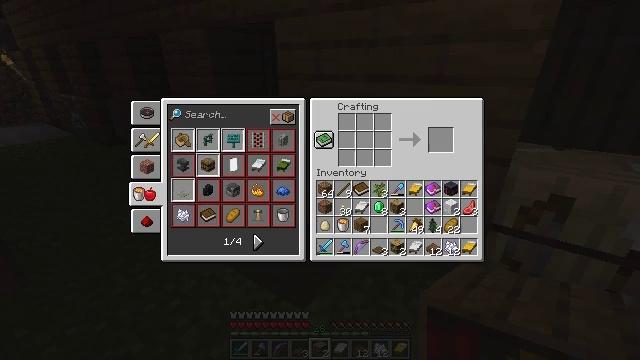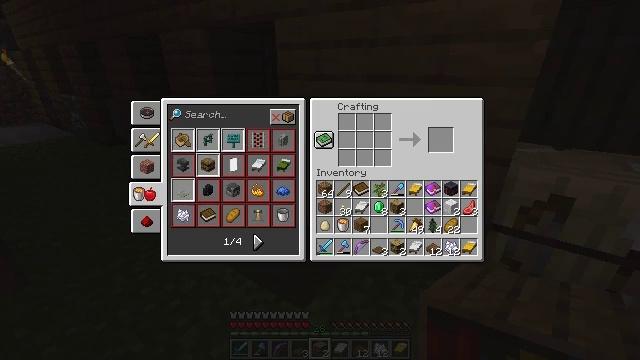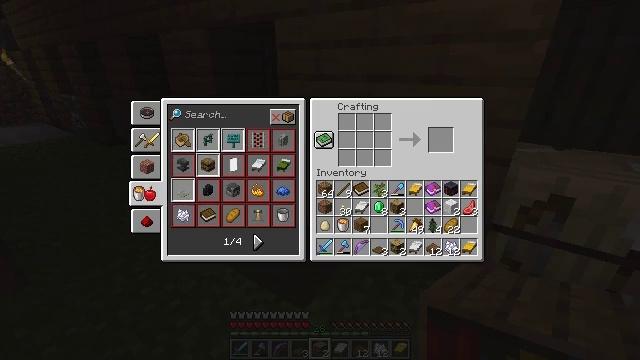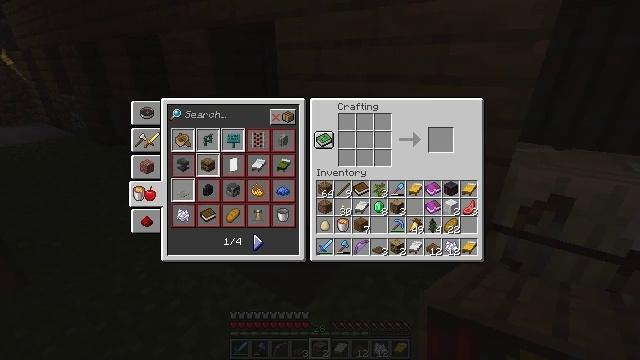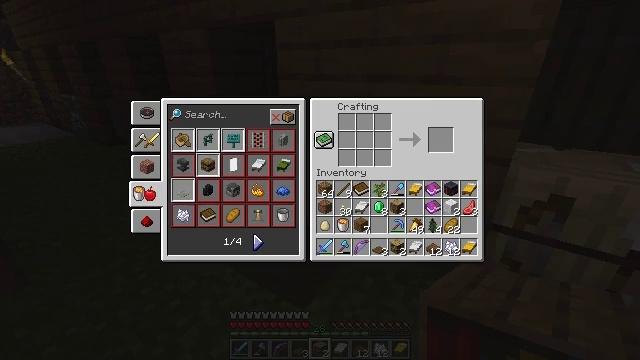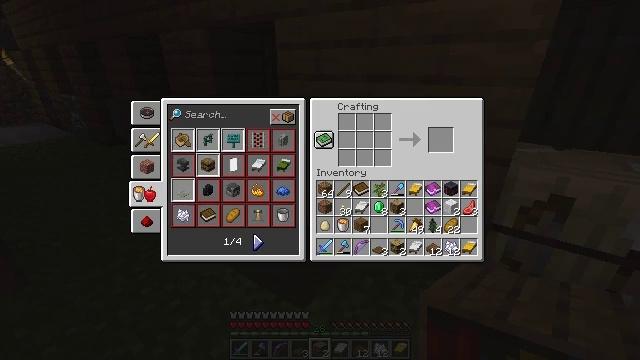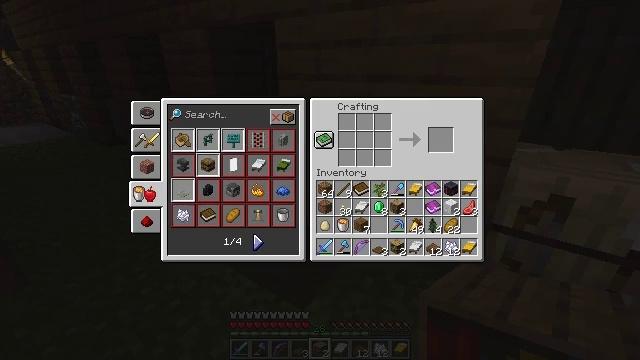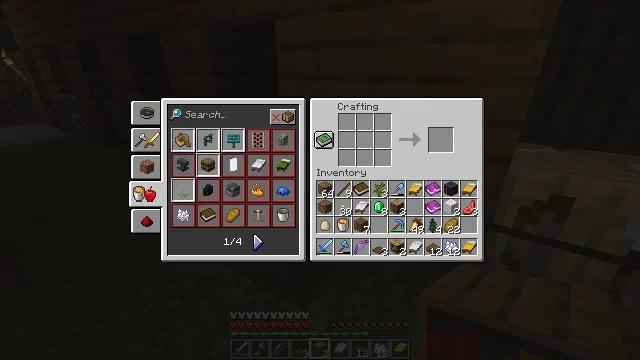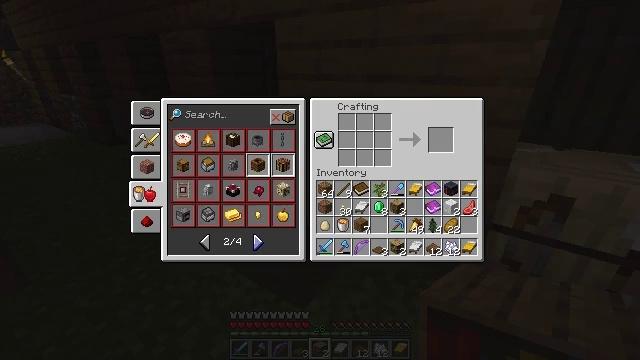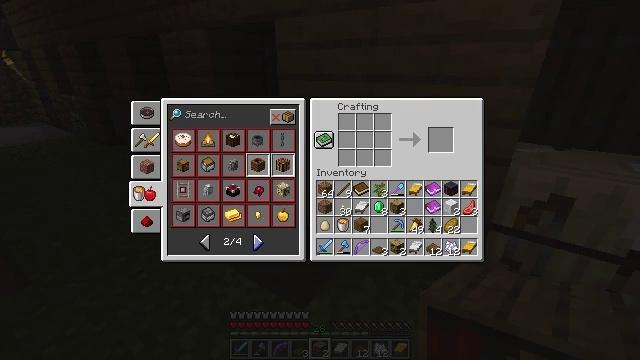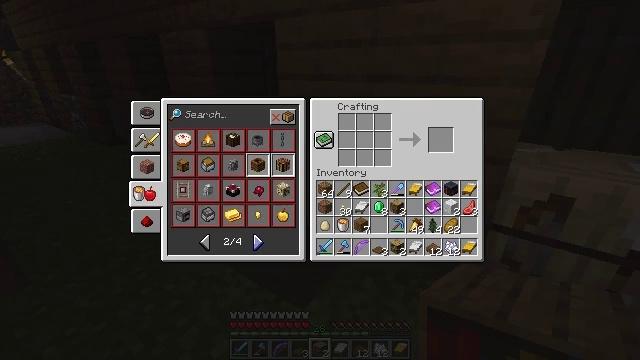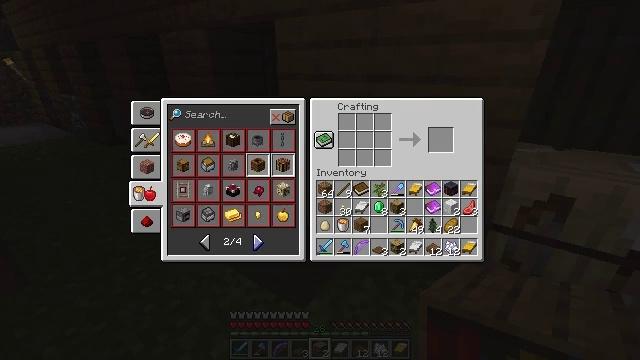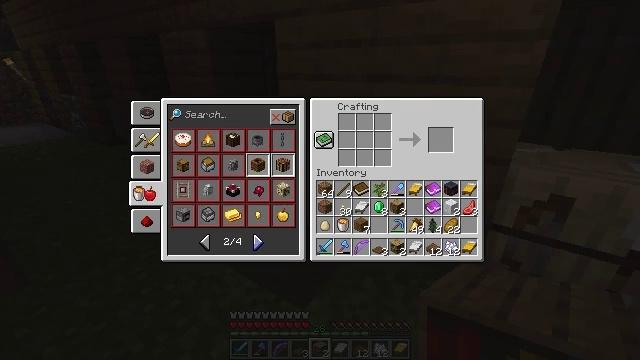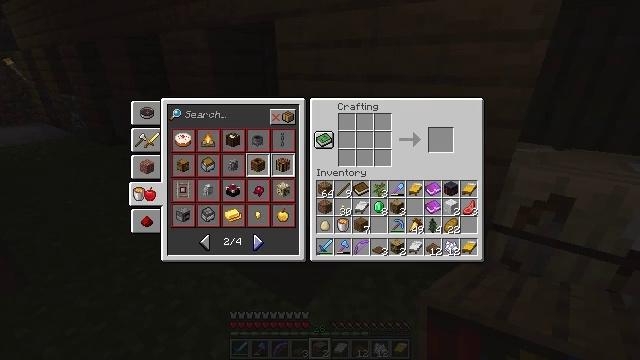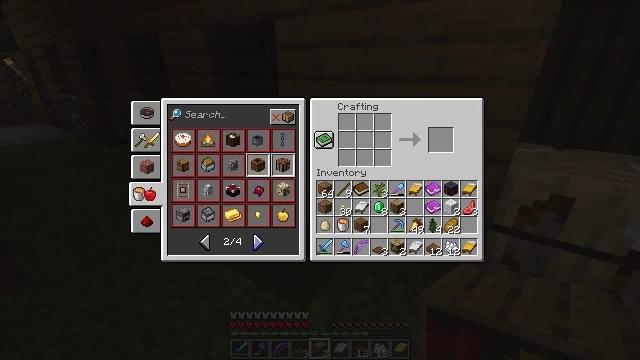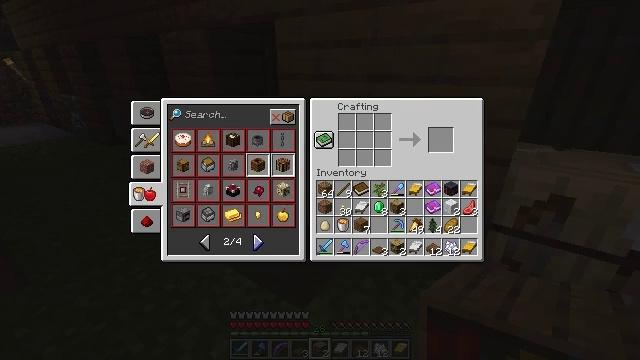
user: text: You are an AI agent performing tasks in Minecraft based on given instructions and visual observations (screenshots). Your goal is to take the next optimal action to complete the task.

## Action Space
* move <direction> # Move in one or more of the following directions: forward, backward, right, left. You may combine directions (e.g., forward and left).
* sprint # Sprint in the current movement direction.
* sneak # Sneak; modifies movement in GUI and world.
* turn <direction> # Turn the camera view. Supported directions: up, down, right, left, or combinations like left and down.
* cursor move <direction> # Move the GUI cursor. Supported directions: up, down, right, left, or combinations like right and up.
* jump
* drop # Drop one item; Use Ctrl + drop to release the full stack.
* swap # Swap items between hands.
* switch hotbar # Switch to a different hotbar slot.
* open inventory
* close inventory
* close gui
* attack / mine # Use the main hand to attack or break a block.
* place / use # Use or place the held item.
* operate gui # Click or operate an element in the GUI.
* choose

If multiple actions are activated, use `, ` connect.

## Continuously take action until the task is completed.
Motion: motion action
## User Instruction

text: Form a lectern by placing materials in the crafting grid.
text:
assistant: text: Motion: sneak, cursor move left and down, open gui
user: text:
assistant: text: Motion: sneak, cursor move left and down
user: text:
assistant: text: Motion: cursor move left
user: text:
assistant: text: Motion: no_op
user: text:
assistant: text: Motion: no_op
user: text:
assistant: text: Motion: no_op
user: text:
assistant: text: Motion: no_op
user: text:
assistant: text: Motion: operate gui
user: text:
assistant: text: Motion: operate gui
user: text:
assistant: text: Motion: operate gui
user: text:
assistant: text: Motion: no_op
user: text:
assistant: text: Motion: no_op
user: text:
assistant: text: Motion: no_op
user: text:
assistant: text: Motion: no_op
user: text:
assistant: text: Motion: no_op
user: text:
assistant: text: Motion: no_op
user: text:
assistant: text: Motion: no_op
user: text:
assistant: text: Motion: operate gui
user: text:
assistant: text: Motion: operate gui
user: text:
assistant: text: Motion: operate gui
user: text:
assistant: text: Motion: no_op
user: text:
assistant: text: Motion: no_op
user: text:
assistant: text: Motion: no_op
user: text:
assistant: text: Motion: no_op
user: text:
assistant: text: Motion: no_op
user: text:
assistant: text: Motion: operate gui
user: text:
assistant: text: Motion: operate gui
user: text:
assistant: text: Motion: operate gui
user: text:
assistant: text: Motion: no_op
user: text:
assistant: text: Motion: no_op